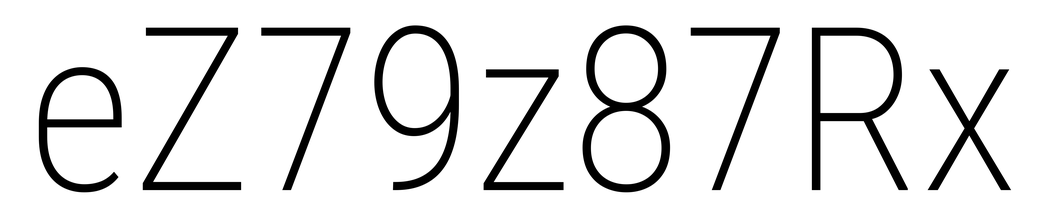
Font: Roboto_Condensed_ExtraLight